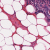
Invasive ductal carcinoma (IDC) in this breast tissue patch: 0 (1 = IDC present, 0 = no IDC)